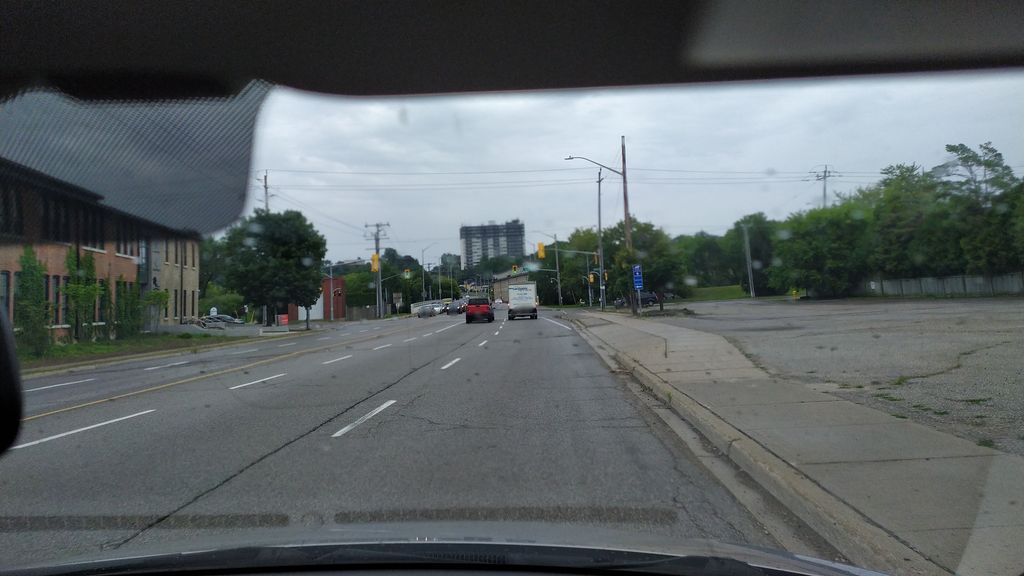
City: kitchener-waterloo